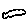
Label: cloud